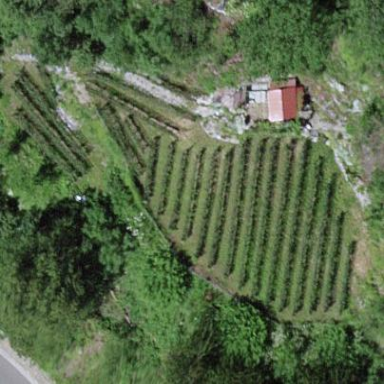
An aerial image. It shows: Vineyard with grape crops.